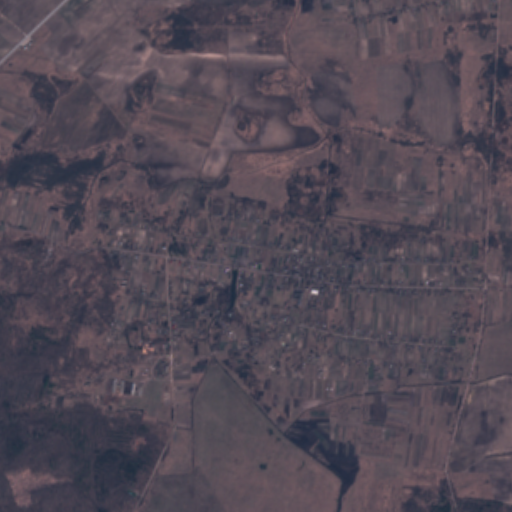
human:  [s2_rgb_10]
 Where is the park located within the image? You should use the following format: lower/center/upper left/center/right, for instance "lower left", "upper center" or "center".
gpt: The park is located in the upper right of the image.
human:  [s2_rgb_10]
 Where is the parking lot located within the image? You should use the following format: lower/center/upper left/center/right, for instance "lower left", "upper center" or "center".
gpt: The parking lot is located in the upper left of the image.
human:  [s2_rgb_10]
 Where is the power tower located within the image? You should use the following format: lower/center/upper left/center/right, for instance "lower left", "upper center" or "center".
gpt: The power tower is located in the upper of the image.
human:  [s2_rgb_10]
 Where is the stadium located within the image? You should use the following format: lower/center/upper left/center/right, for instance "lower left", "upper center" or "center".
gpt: The stadium is located in the center of the image.
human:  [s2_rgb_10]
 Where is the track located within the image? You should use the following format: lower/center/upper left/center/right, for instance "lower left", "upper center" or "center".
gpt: The track is located in the center of the image.
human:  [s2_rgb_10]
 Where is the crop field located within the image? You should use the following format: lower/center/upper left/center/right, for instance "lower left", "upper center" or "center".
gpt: There is no crop field in the image.